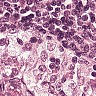
Metastatic tissue present: no